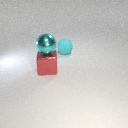
large cyan rubber sphere to the right of large red metal cube